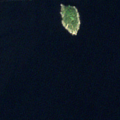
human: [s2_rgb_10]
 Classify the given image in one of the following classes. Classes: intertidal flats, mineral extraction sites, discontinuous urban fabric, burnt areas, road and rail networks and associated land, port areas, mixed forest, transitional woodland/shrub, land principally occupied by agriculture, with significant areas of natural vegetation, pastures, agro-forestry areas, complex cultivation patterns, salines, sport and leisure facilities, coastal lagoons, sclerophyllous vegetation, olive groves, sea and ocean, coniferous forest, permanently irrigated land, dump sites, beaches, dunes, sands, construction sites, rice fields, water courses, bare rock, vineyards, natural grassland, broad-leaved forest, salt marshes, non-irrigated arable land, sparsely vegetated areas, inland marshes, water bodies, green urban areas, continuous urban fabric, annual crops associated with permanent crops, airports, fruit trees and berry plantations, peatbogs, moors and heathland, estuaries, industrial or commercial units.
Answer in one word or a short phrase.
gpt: water bodies